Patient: sex M, age 58
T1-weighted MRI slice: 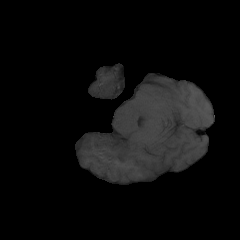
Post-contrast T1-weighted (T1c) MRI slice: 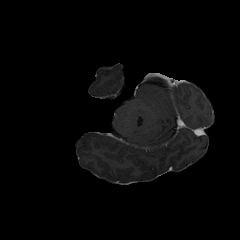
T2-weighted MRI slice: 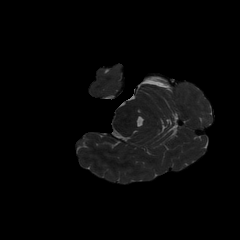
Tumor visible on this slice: no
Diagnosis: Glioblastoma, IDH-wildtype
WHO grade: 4